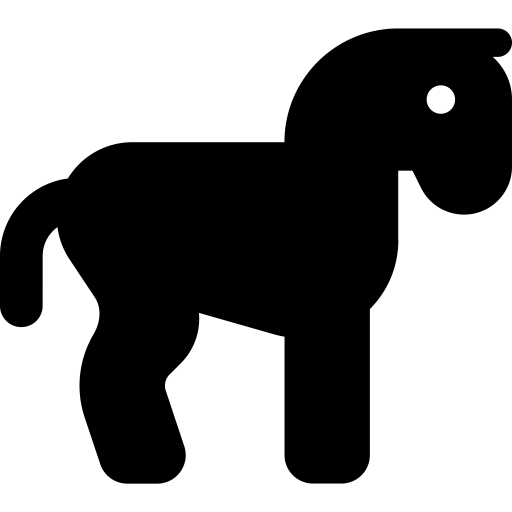
Tags: icon, FontAwesome, fa-icon, solid, horse